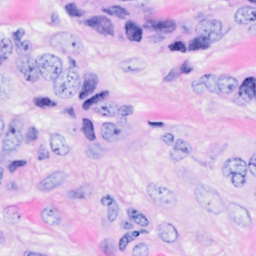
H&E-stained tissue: Breast